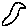
Label: bird